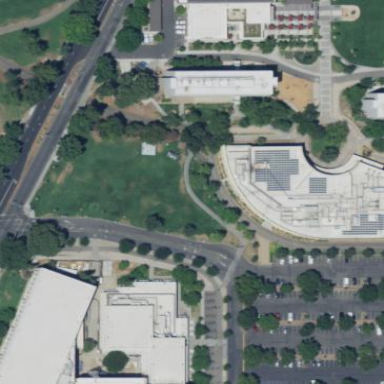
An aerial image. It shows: View of university building.